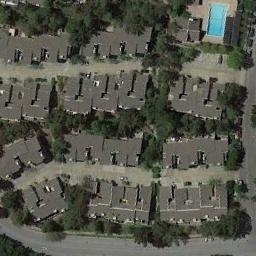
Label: dense_residential